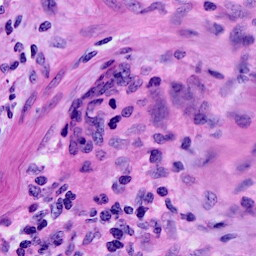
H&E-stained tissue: Cervix